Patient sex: F
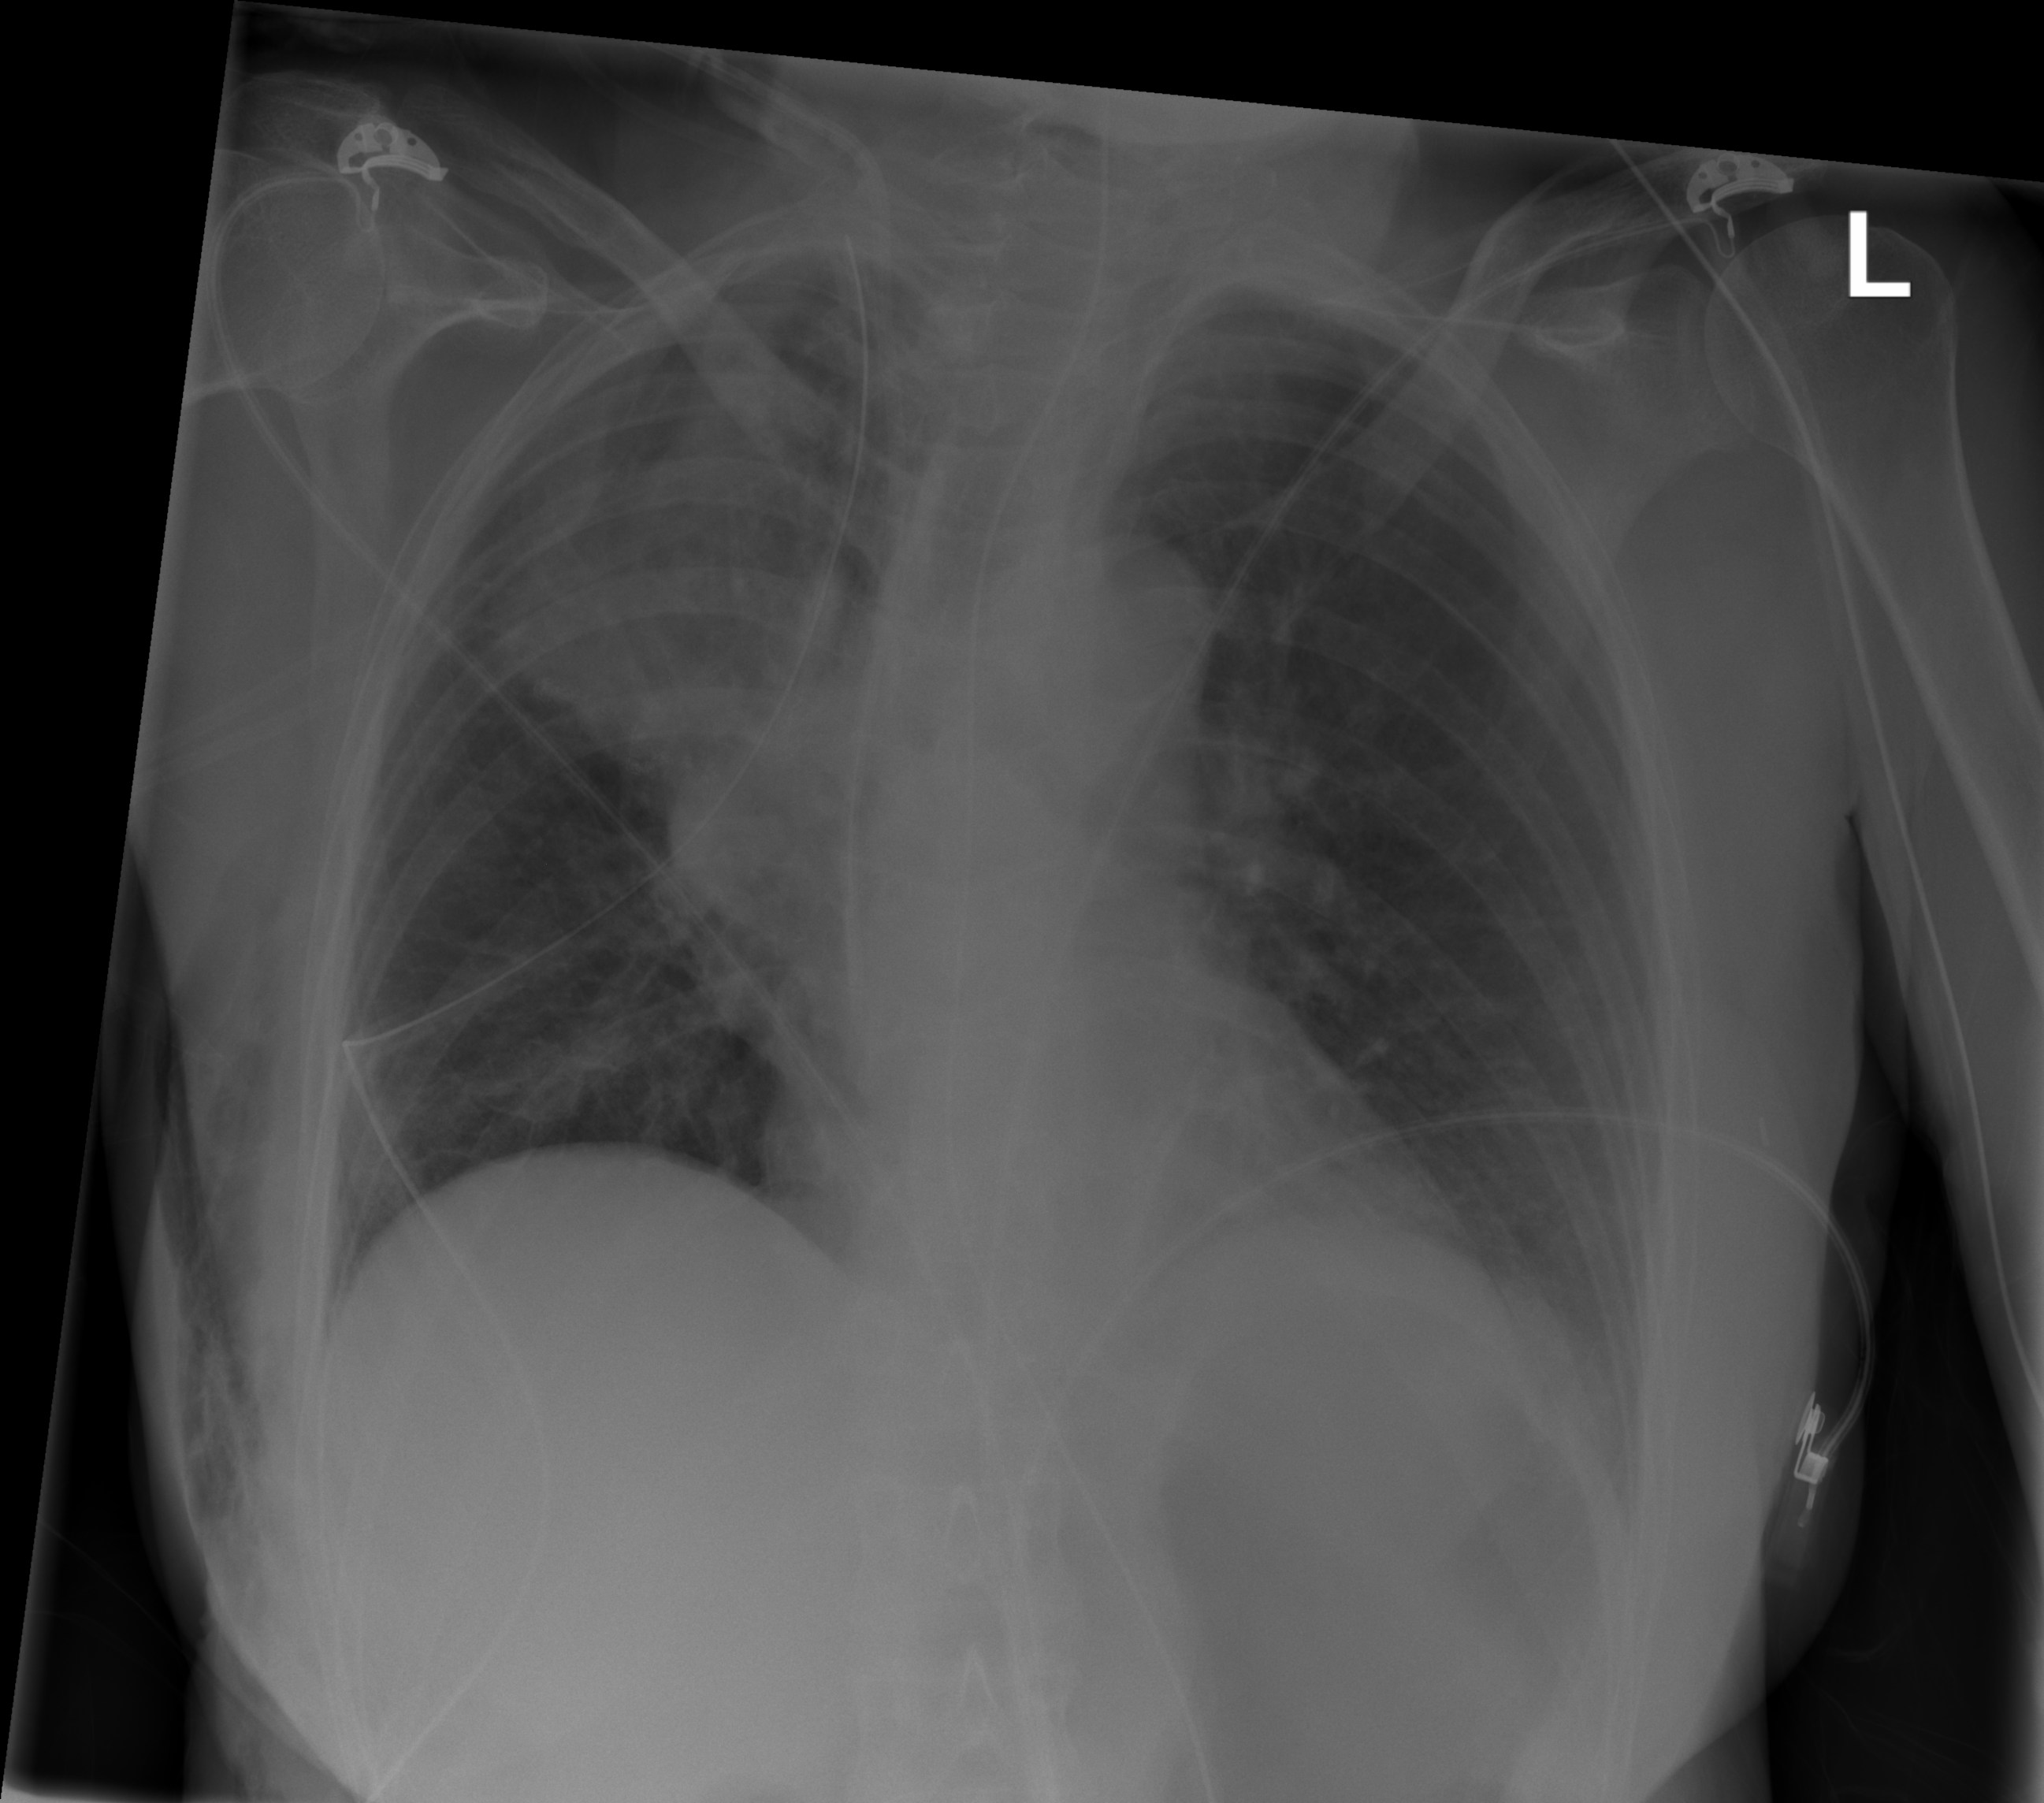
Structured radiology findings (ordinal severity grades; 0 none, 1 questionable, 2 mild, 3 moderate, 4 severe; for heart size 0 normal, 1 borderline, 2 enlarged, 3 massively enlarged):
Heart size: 0
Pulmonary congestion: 0
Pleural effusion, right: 0
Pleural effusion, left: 1
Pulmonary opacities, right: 2
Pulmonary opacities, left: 0
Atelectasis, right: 2
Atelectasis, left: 1